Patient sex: F
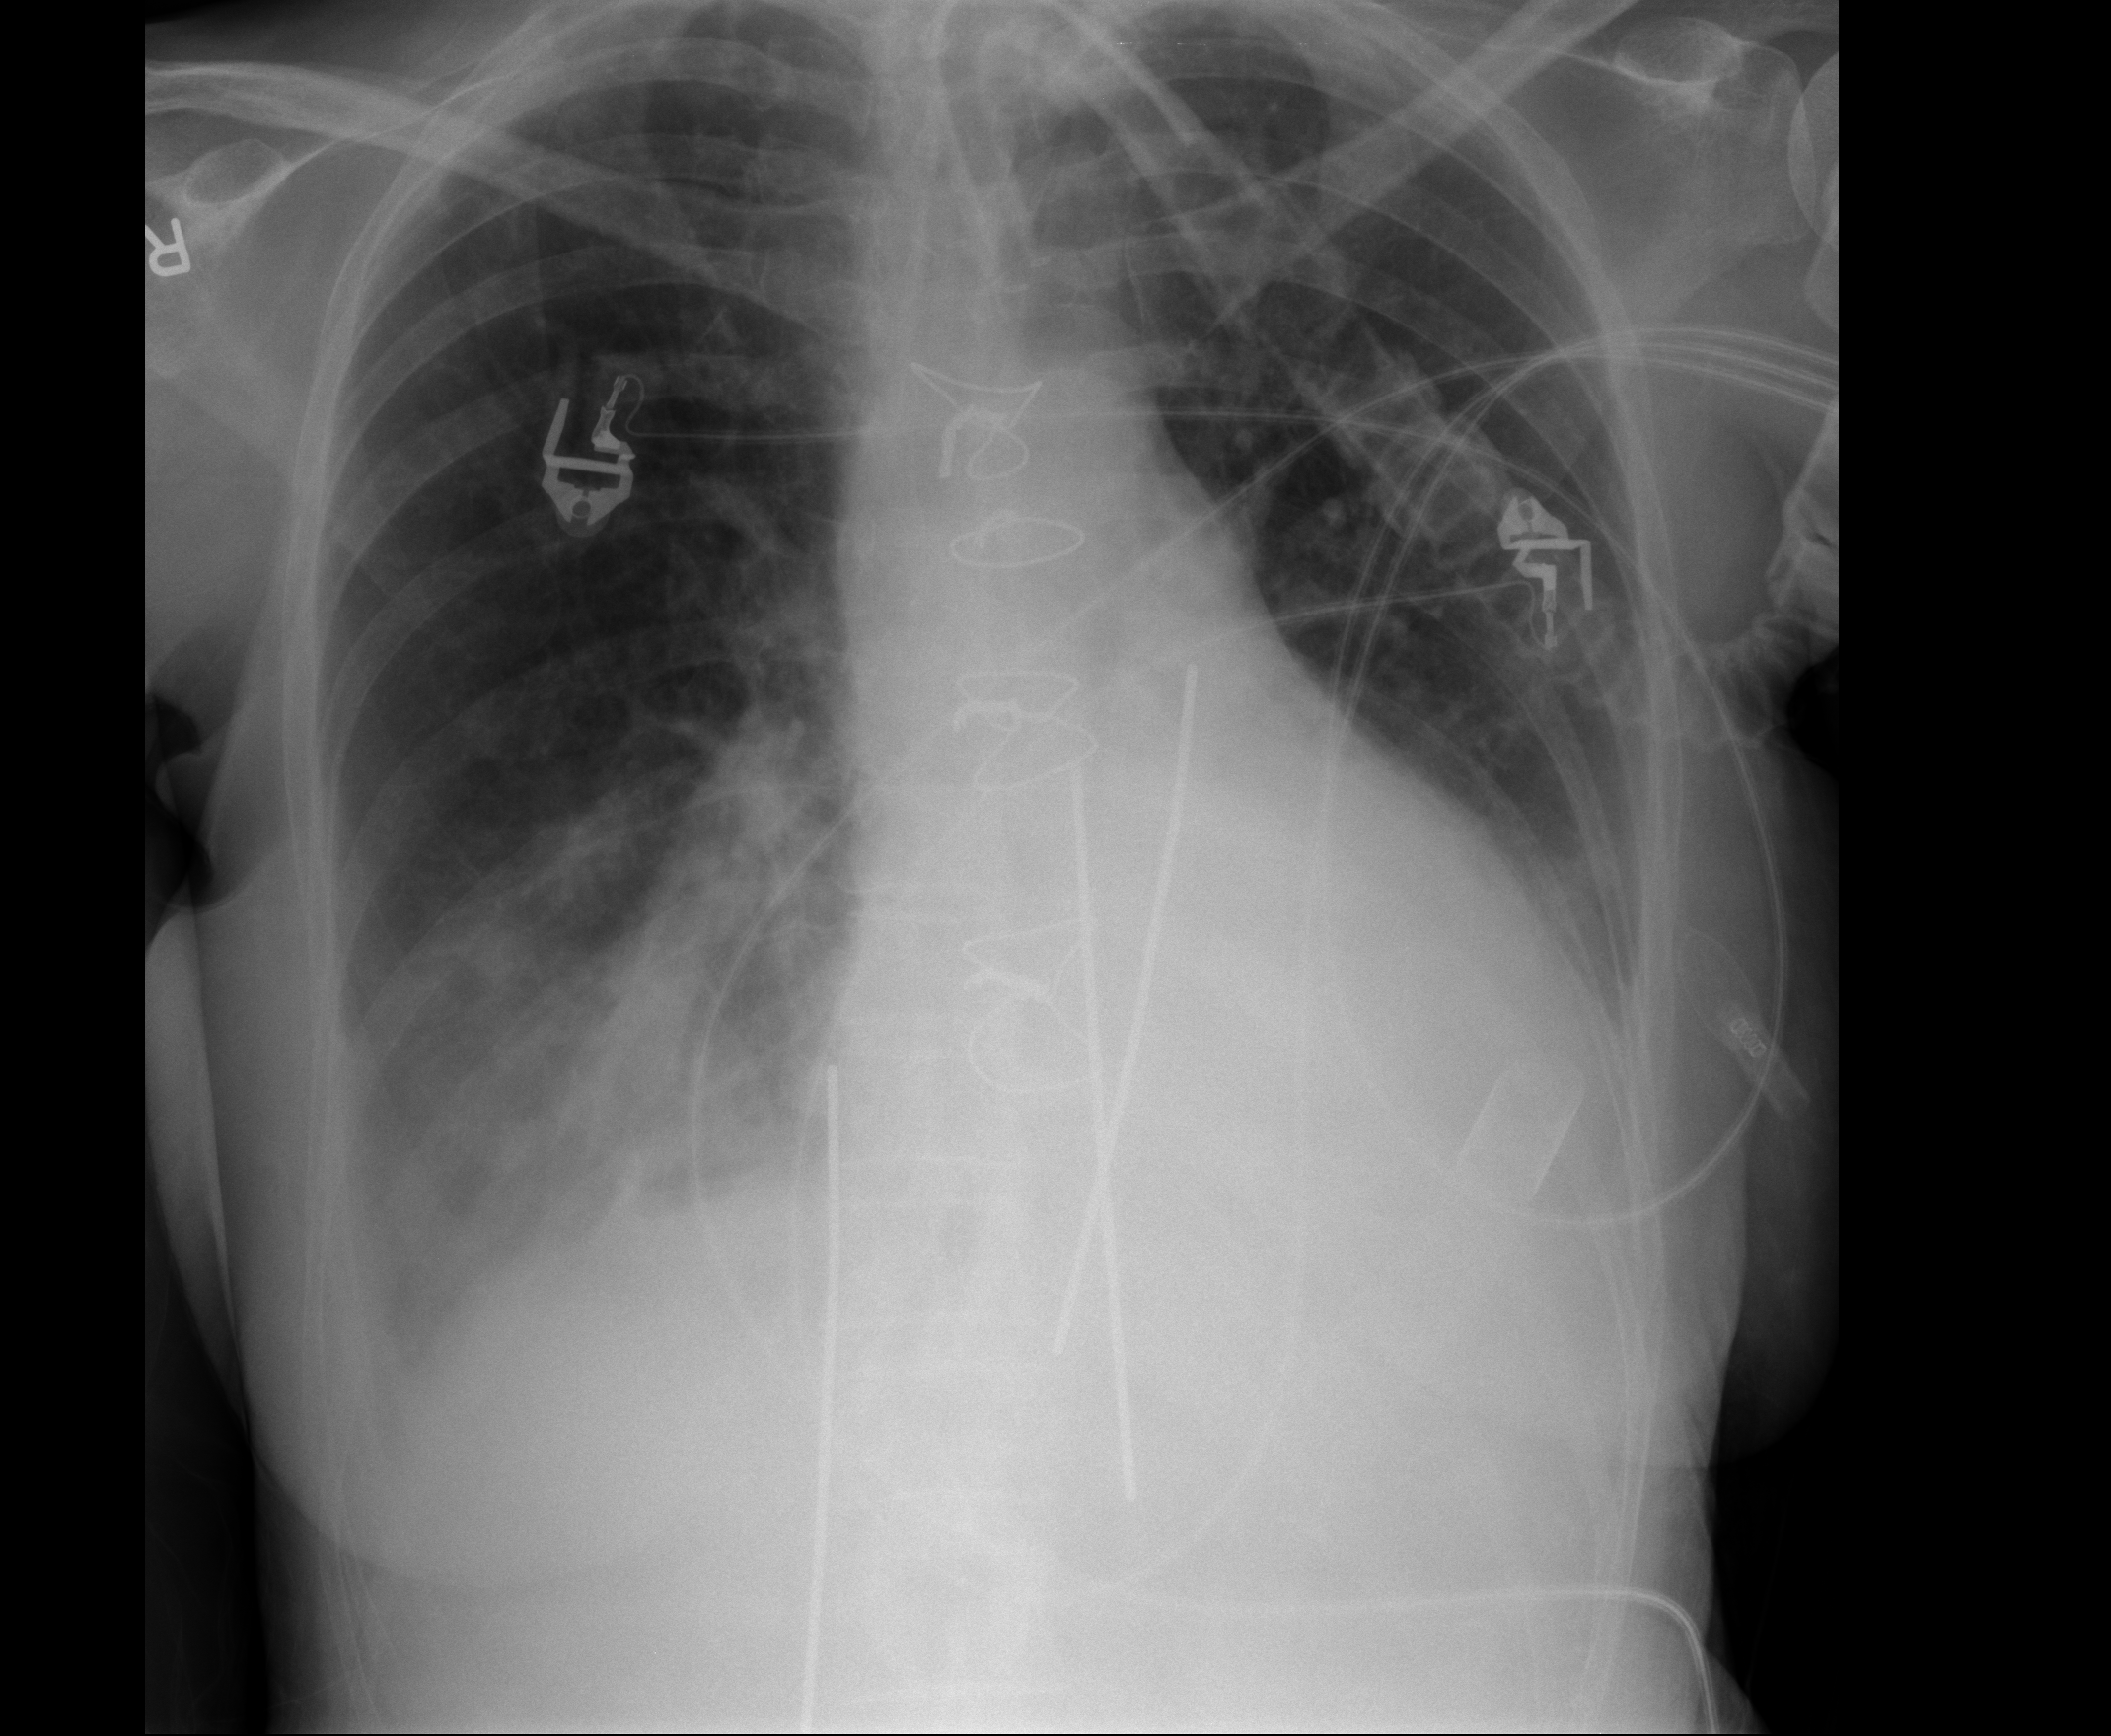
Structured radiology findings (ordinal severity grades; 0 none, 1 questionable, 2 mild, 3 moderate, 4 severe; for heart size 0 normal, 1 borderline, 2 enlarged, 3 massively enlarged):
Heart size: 2
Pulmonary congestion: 1
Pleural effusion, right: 1
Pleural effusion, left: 1
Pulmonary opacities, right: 3
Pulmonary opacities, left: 0
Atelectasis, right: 2
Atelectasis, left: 1